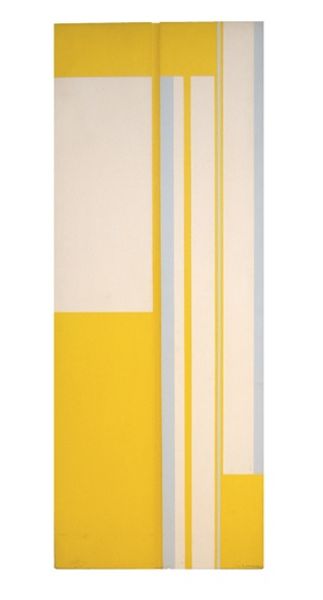
Titel: Double Column, Red, Blue and Yellow (Side b), Double Column, Red, Blue and Yellow (Side b)
Künstler: Ilya Bolotowsky
Standort: Amherst (Massachusetts, USA)
Institution: Mead Art Museum, Amherst College
Schlagwörter: blue, white, window, green, grey, modern, yellow, decorative, orange, horizontal, sun, light, shadow, line, sculpture, abstract, small, rectangle, square, vertical, geometric, squares, lines, long, pale, stripes, linear, stripe, windw, blinds, minimalism, minimalist, oblong, verstical, pale blue, precise, strip, rules, exact